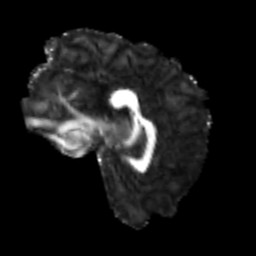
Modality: FA
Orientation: sagittal
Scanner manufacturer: siemens
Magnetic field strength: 3 T
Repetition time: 3.6 s
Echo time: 0.092 s